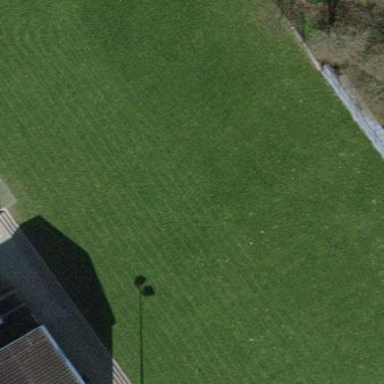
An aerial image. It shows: Multi-sport pitch with grass surface.